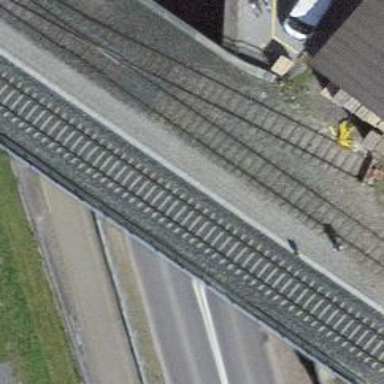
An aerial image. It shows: Bridge over railway spur with one track.